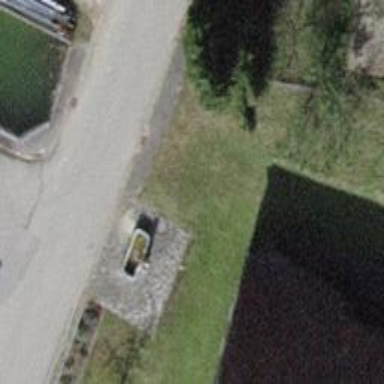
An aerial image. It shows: Beautiful fountain.